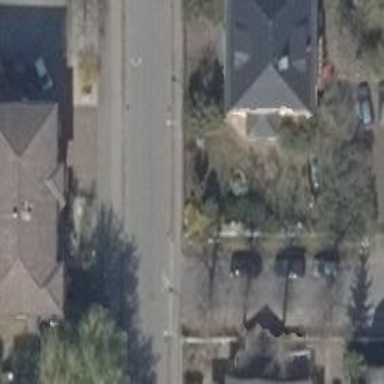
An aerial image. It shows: Tertiary road with asphalt surface. Separate sidewalks on both sides of the road.